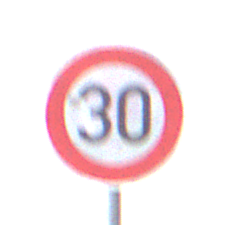
Verkehrszeichen: Geschwindigkeit30
Umgebung: Outdoor, Suburban
Tageszeit: Midday
Wetter: Overcast
Licht: Natural
Jahreszeit: NotSpecified
Kontrast: LowContrast